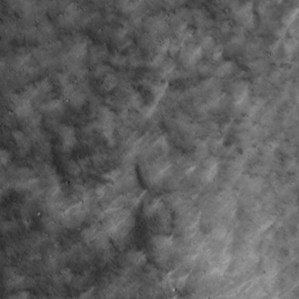
Label: non_frost